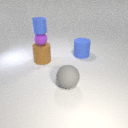
large blue rubber cylinder behind large gray rubber sphere